Question: What is the reading of the measurement in the image?
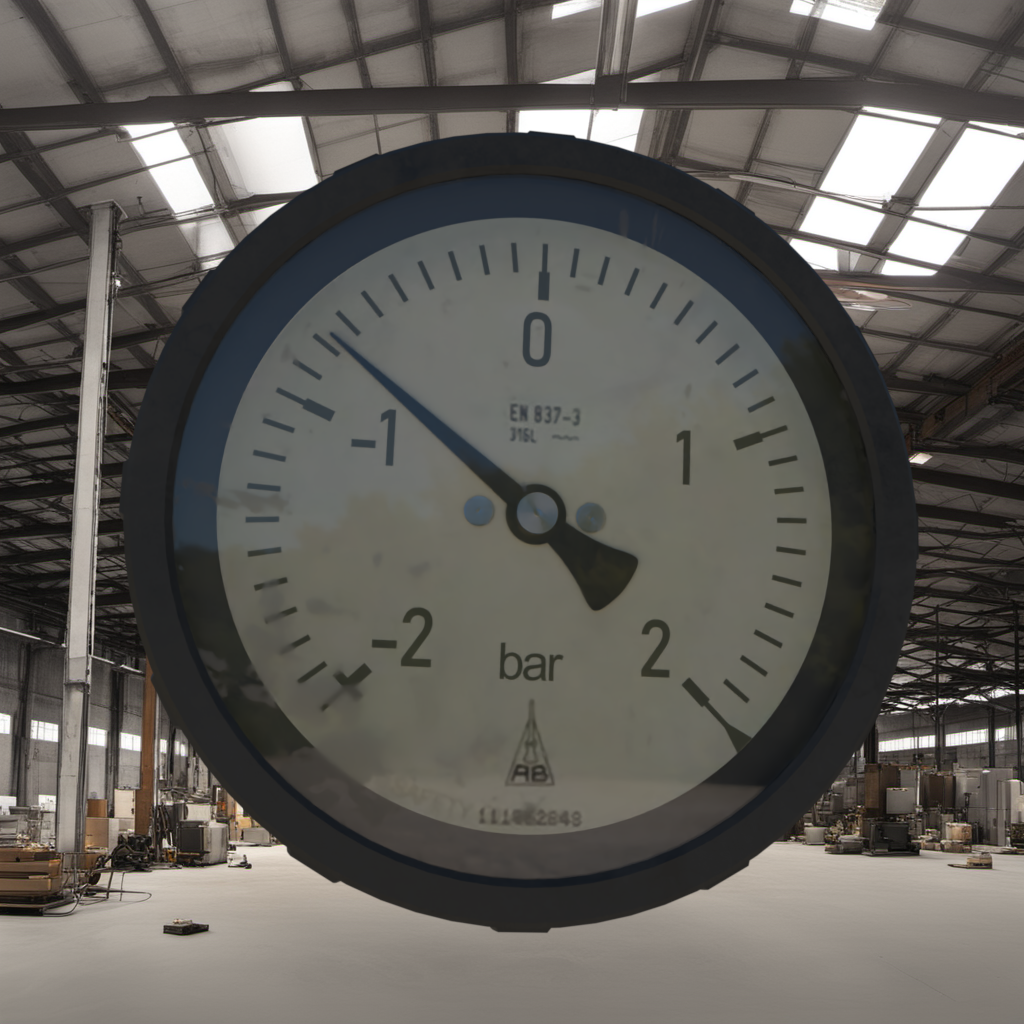
Answer: The result is -0.8
Question: What is the reading range of this measurement?
Answer: The range is from -2 to 2
Question: What is the minimum and maximum reading range of the measurement in the image?
Answer: The minimum value is -2 and the maximum value is 2